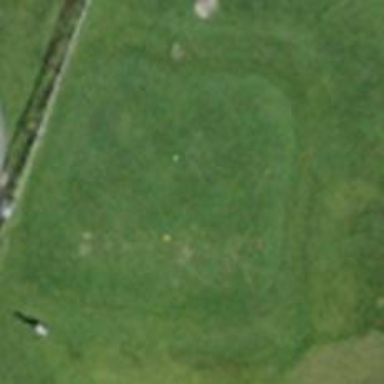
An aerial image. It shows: Golf tee.